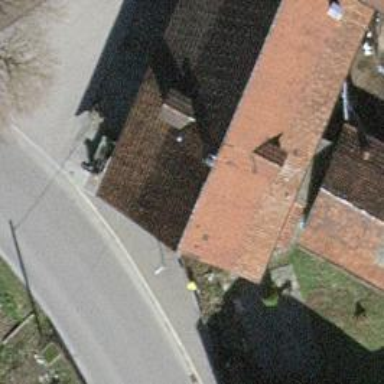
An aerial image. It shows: Restaurant.